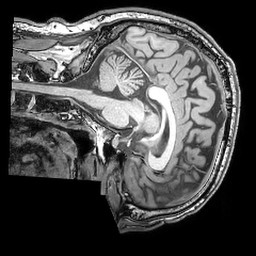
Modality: T1w
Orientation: sagittal
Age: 37
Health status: ill
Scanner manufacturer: philips
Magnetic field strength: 3 T
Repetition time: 0.007 s
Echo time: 0.0035 s